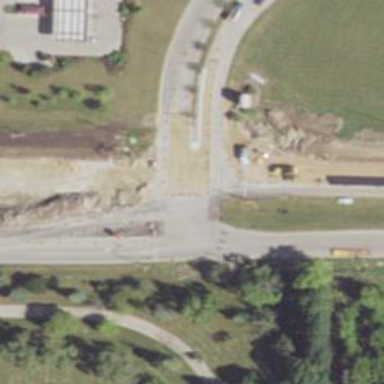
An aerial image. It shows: Asphalt path with uncontrolled crossing.